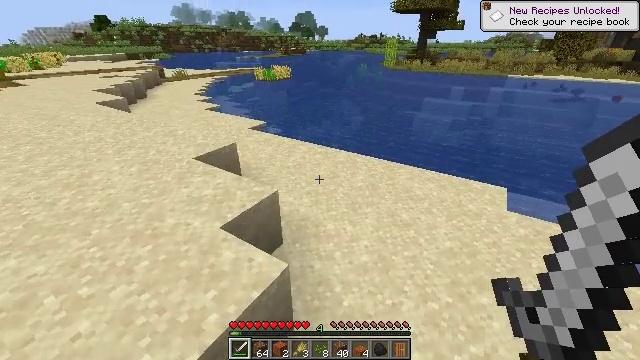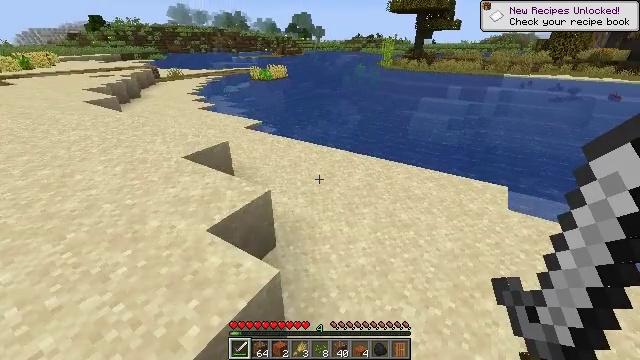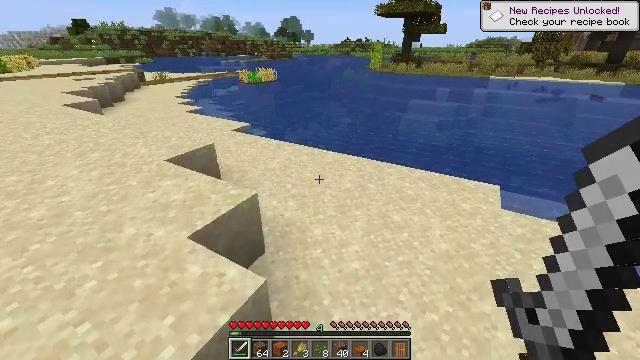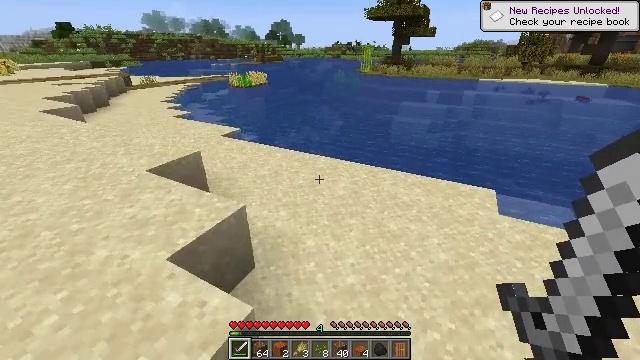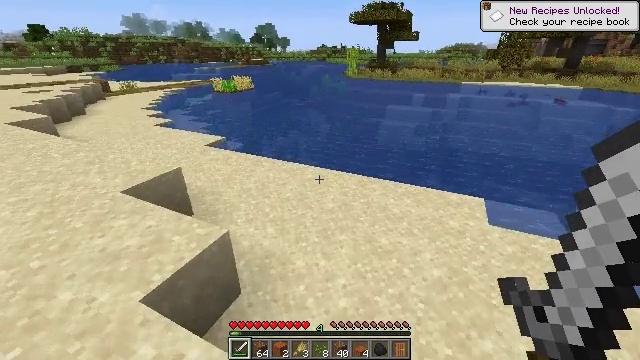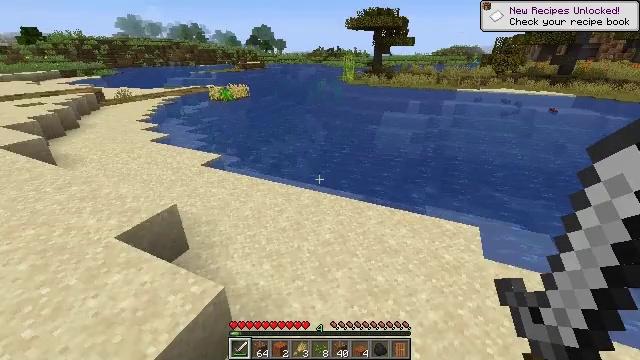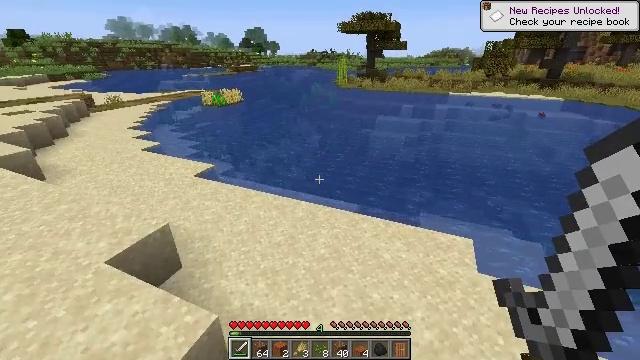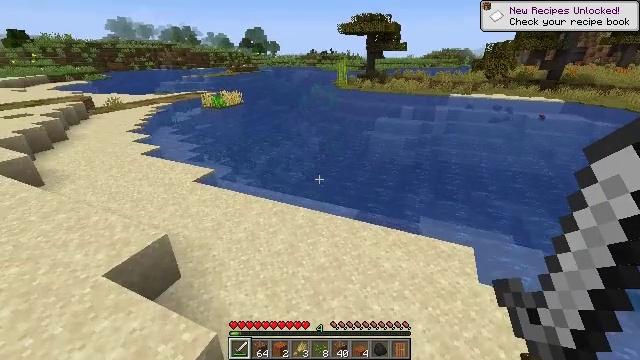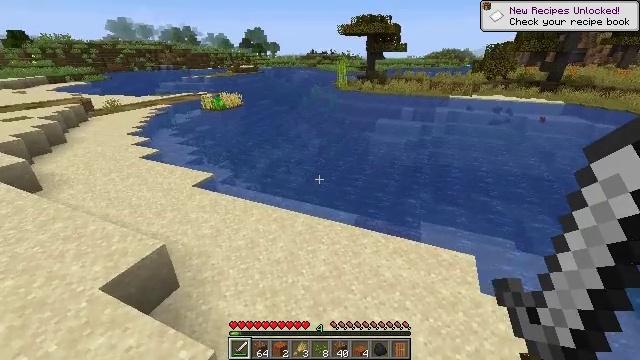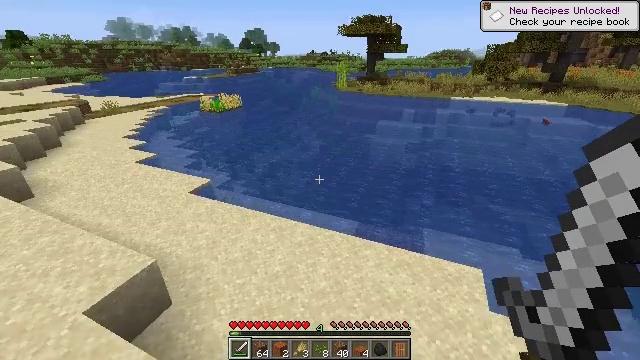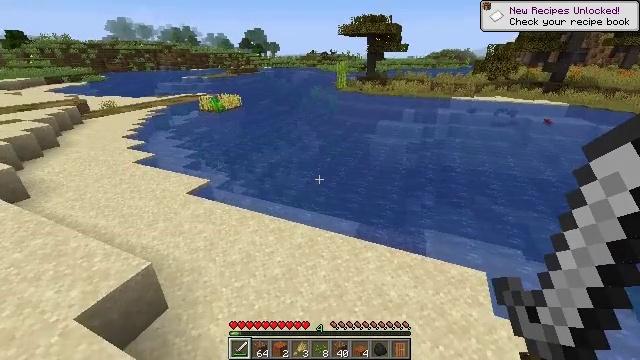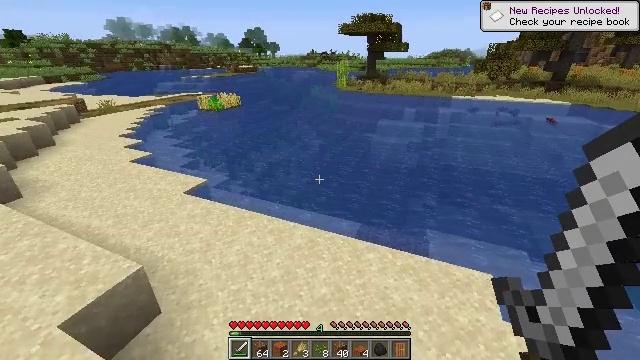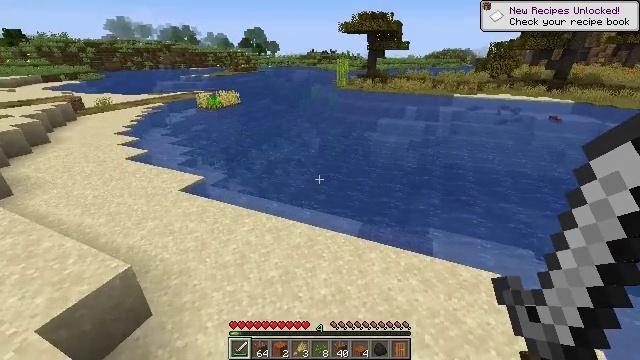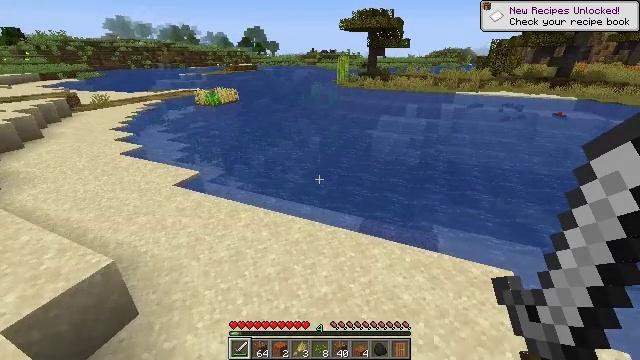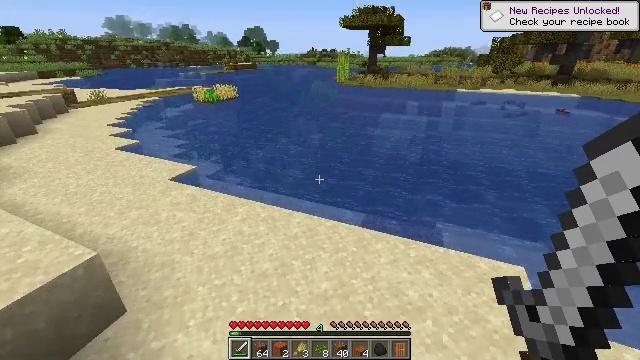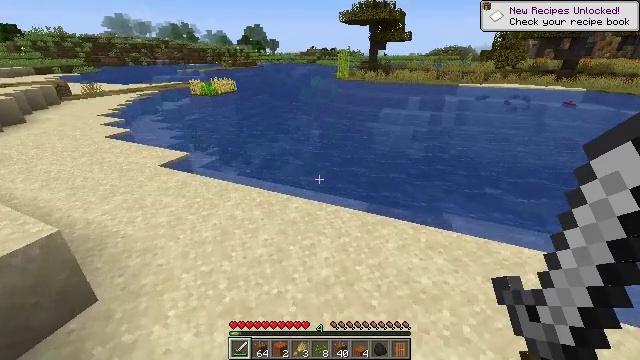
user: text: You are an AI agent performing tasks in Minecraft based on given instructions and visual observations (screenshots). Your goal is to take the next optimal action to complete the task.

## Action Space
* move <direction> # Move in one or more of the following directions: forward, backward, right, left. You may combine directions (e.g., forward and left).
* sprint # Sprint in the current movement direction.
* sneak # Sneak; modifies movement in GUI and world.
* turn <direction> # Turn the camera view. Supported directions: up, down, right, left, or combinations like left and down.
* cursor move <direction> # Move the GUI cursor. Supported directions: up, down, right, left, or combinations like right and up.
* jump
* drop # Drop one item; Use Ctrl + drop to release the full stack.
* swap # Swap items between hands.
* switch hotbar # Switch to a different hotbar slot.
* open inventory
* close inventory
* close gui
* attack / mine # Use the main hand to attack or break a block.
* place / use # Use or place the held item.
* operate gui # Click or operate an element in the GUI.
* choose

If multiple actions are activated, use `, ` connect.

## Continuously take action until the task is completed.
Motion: motion action
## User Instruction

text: Gather sugar cane for crafting.
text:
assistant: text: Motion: move forward, jump
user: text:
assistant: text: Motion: move forward, turn right, jump
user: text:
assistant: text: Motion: move forward, turn right, jump
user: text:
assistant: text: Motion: move forward, turn right, jump
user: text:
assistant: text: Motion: move forward, jump
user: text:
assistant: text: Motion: move forward, turn right, jump
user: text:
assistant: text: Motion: move forward, jump
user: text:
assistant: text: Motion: move forward, jump
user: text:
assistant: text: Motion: move forward, jump
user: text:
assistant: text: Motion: move forward, jump
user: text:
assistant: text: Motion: move forward, jump
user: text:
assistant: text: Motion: move forward, jump
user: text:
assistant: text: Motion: move forward, jump
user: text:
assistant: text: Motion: move forward, jump
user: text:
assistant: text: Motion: move forward, jump
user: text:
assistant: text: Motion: move forward, jump
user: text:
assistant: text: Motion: move forward, jump
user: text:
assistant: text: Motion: move forward, jump
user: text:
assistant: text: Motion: move forward, jump
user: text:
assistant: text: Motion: move forward, jump
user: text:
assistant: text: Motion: move forward, jump
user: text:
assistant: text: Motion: move forward, jump
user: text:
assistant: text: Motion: move forward, jump
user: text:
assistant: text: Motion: move forward, jump
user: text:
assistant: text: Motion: move forward
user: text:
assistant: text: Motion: move forward
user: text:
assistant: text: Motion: move forward
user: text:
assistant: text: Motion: move forward
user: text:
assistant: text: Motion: move forward
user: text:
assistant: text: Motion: move forward